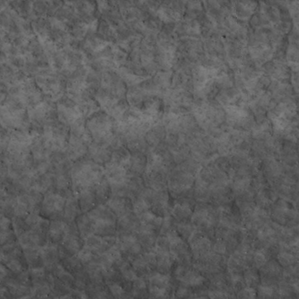
Label: non_frost